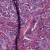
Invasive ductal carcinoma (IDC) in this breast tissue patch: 1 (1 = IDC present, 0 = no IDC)